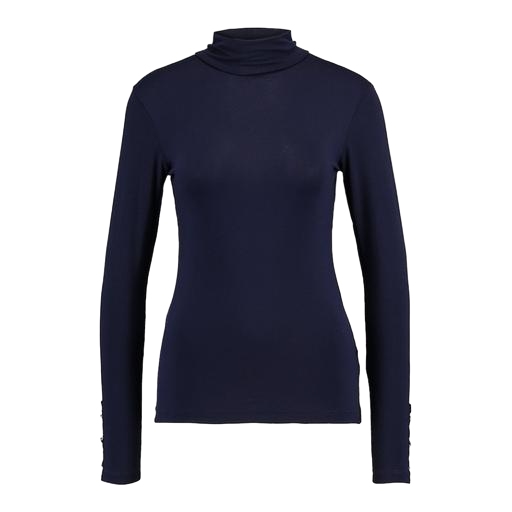
blue skinny-fit stretch polo shirt, high-neck top, blue still long-sleeved top, white background